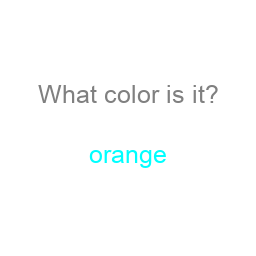
Color: cyan
Color name shown: orange
Background color: white
Question text color: gray